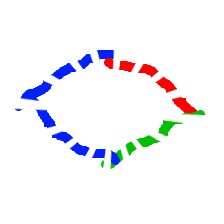
Shape: rhombus